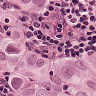
Metastatic tissue present: yes